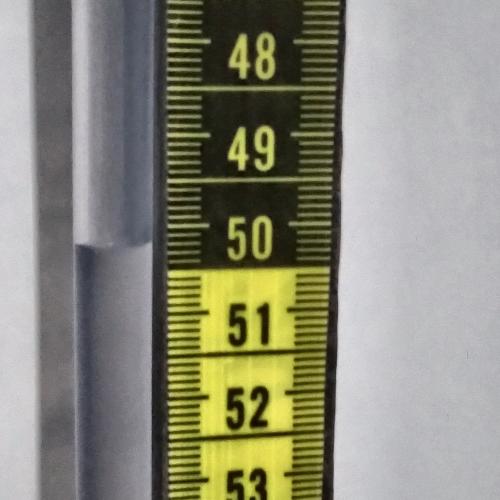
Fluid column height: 50.2 cm